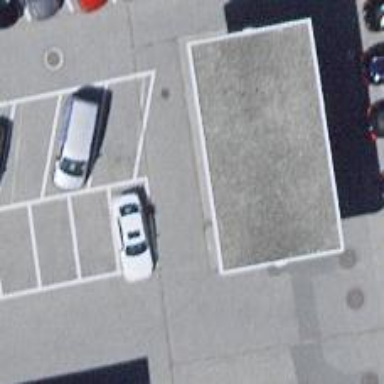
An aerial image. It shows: Fuel station.